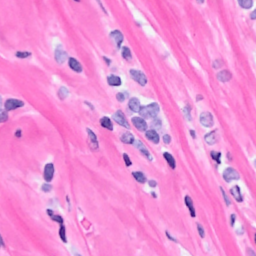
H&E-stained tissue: Breast